Interaction volume radius: 10 \u00c5
Interaction volume height: 30 \u00c5
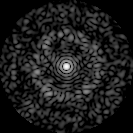
Disorder parameter: 0.7919